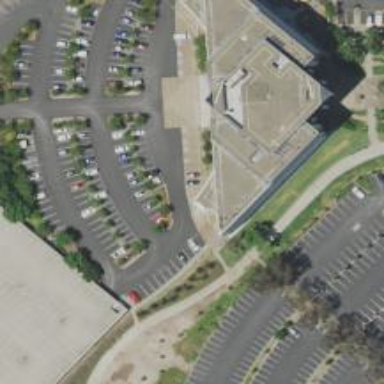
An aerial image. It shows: Parking space is available.